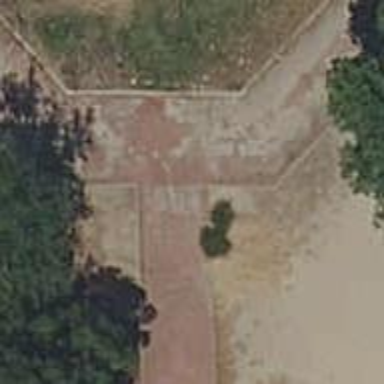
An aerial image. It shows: Concrete path.